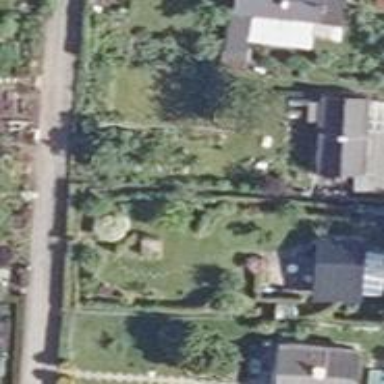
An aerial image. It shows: Plot within allotments.